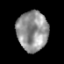
Tissue: prostate
Cell type: T cells
Senescence score: 0.3614
Nuclear area (px): 1227
Mean DAPI intensity: 146.361